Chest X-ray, AP view. Patient: 66 years old, sex F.
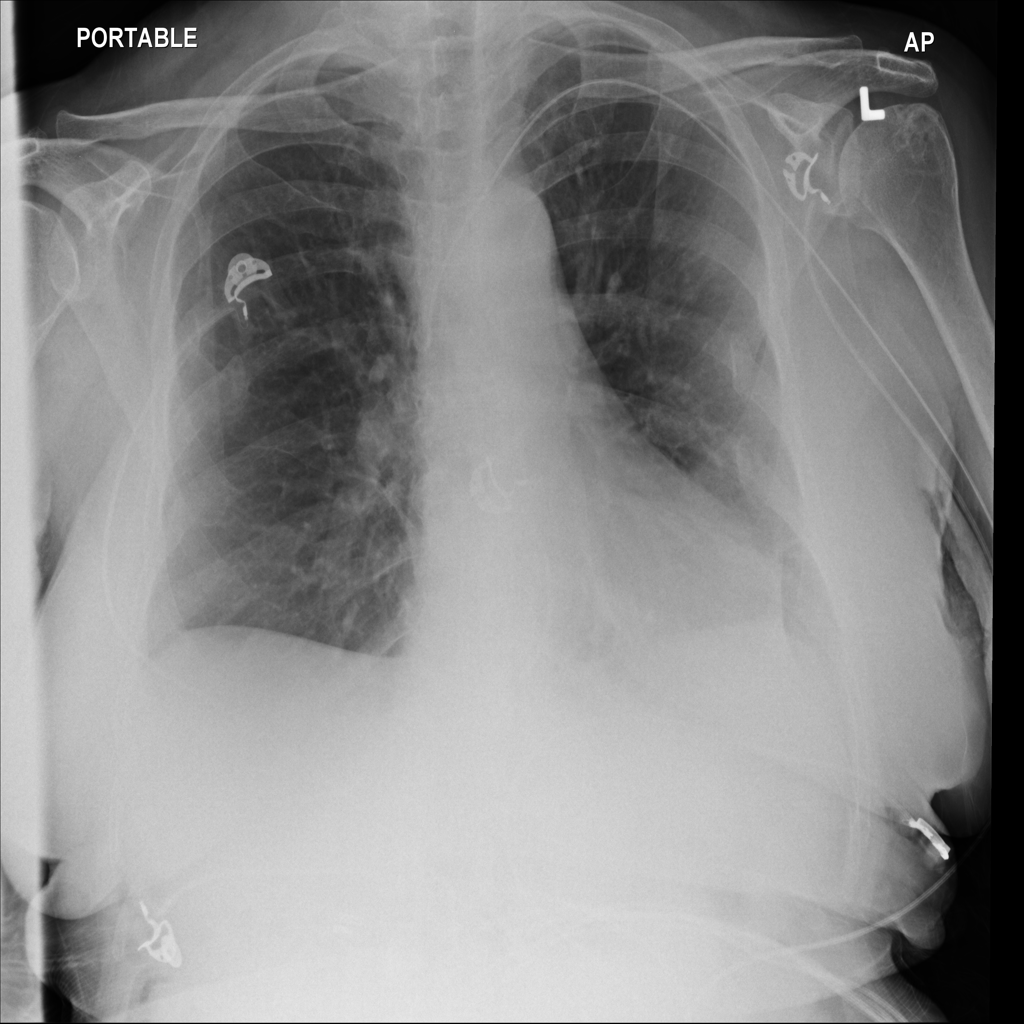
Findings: No Finding